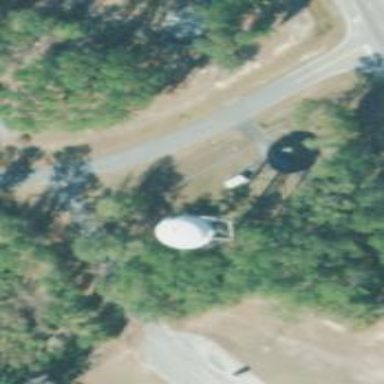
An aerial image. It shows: Water tower that is man-made.